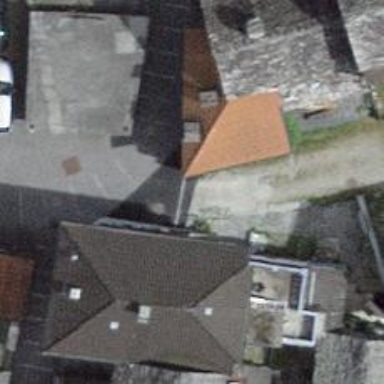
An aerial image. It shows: Alleyway designated as service road.